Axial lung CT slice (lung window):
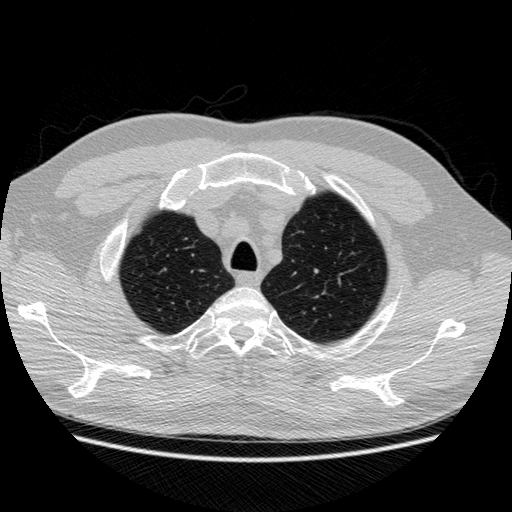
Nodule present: no